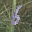
Label: 6